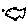
Label: fish